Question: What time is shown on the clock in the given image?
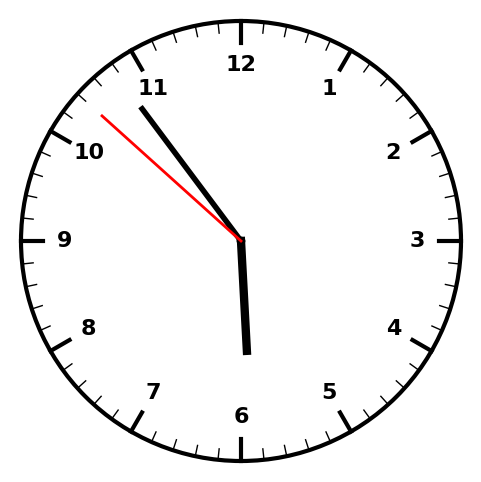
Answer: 05:53:52